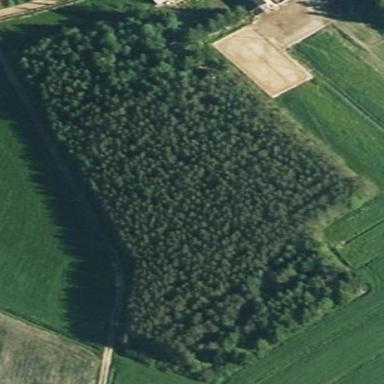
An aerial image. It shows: Forest dominated by needle-leaved trees.